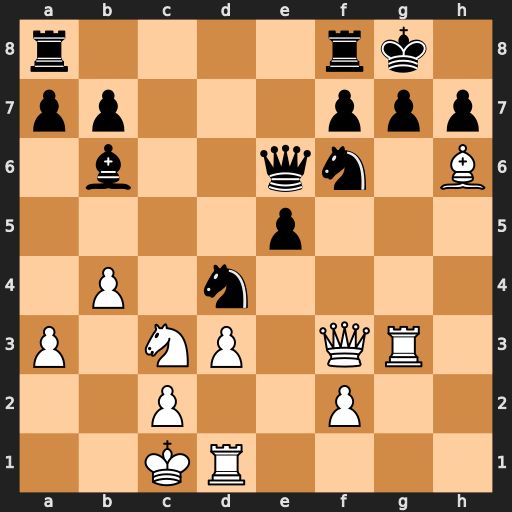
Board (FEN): r4rk1/pp3ppp/1b2qn1B/4p3/1P1n4/P1NP1QR1/2P2P2/2KR4
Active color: w
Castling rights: -
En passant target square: -
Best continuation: Bxg7 Ng4 Qxg4 Qxg4 Rxg4